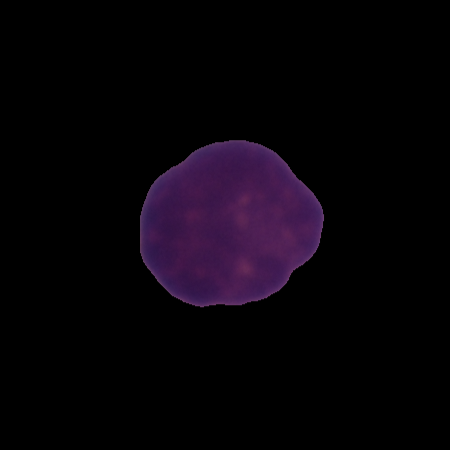
Label: healthy